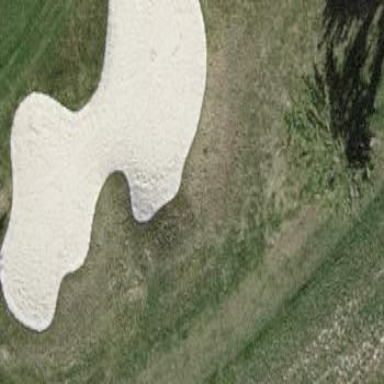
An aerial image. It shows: Sand bunker on golf course.